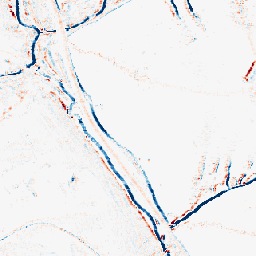
Category: morphological
Decomposition family: morphological_rect
Decomposition parameters: operation: average
width: 5
height: 3
Upsampling method: area
Upsampling parameters: scale: 8
Upsampling scale: 8